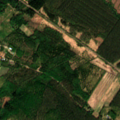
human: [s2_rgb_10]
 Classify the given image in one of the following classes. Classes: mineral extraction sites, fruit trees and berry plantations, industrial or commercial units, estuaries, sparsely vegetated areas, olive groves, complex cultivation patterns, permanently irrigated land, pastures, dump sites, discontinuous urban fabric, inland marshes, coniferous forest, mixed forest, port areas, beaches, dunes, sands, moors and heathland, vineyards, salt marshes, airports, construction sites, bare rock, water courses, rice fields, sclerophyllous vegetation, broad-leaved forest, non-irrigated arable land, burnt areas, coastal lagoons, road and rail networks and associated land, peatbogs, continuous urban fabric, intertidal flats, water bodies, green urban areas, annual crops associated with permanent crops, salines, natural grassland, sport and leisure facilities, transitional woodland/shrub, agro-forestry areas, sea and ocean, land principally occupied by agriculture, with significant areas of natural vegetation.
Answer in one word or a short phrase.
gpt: coniferous forest, mixed forest, transitional woodland/shrub